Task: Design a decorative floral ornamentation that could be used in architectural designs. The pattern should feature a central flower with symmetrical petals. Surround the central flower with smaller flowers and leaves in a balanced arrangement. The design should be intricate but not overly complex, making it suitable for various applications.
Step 224:
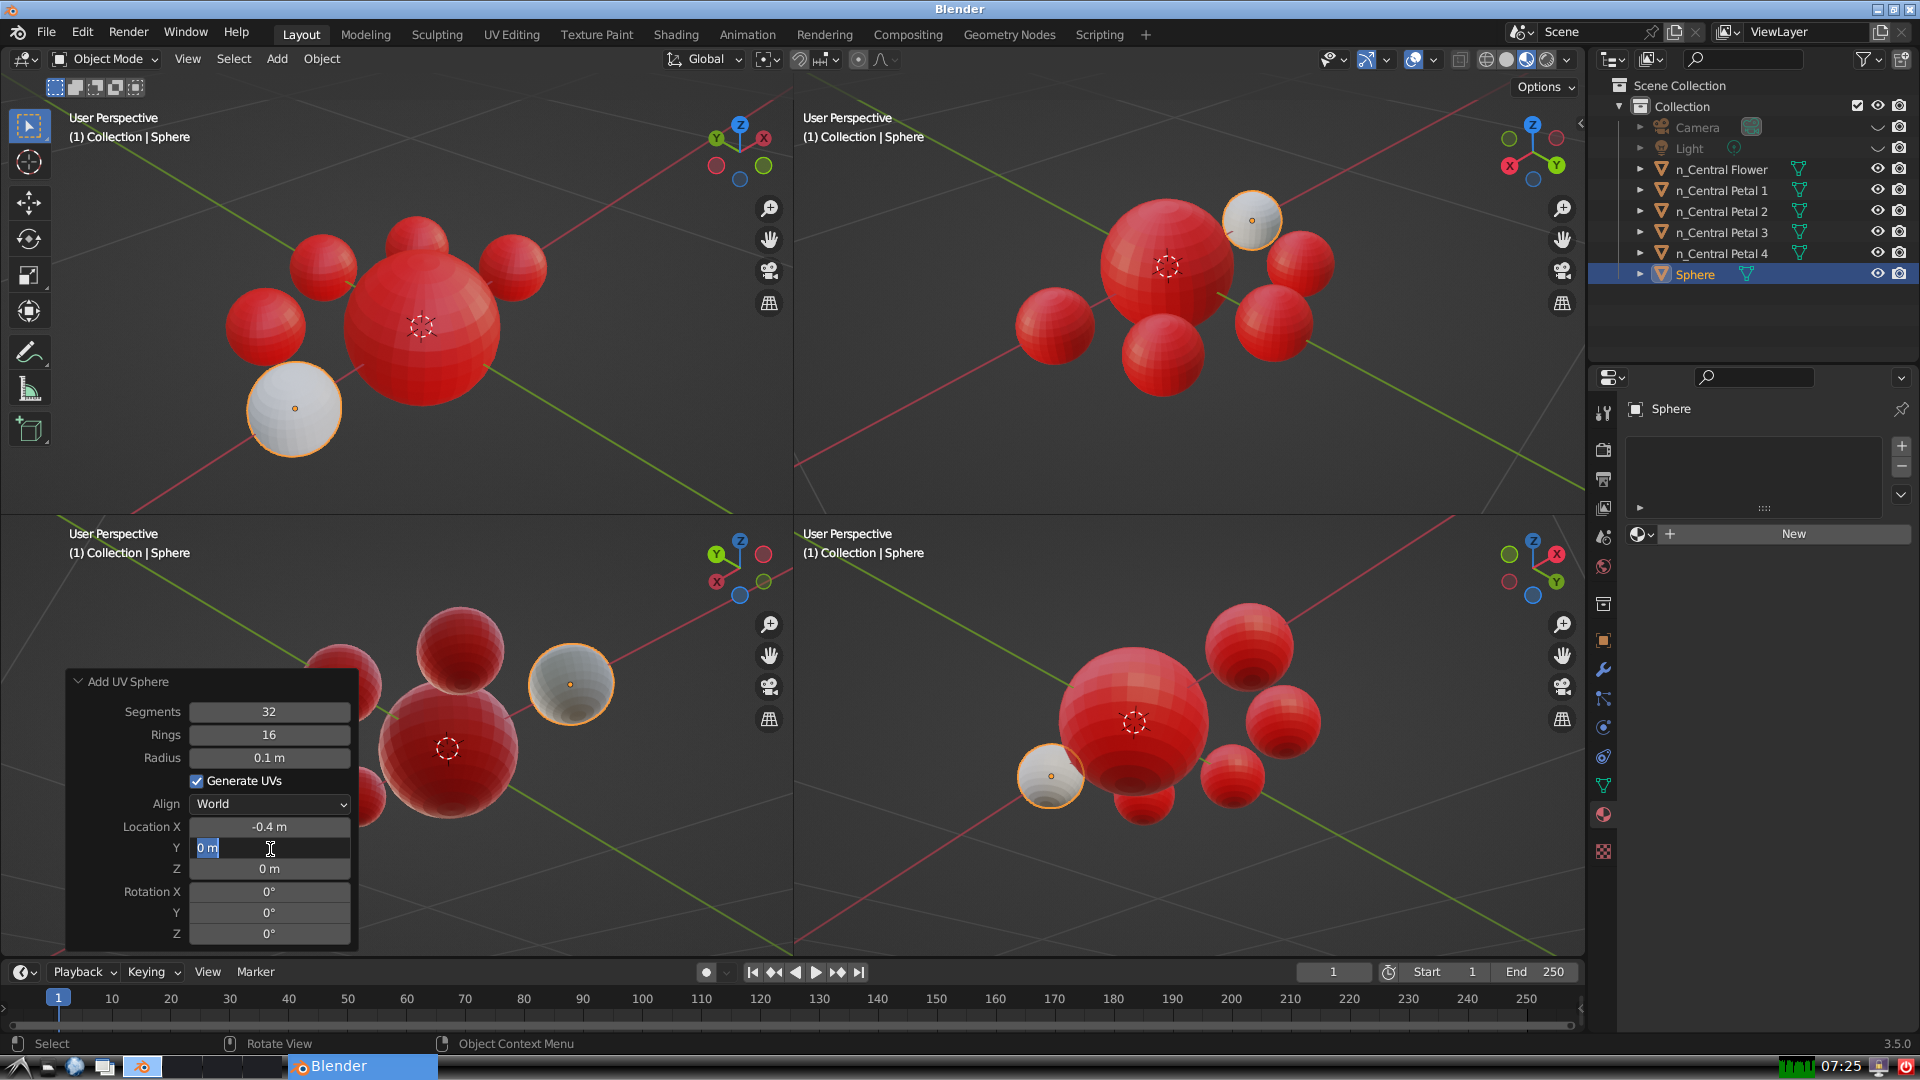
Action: input_text: 4.898587196589413e-17